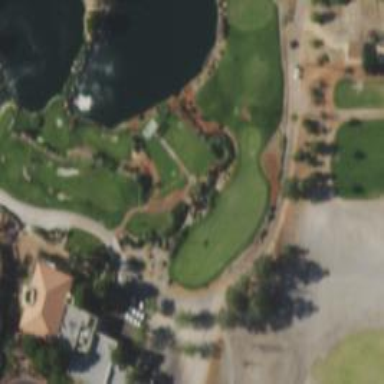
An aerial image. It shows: Path for both road and golf.